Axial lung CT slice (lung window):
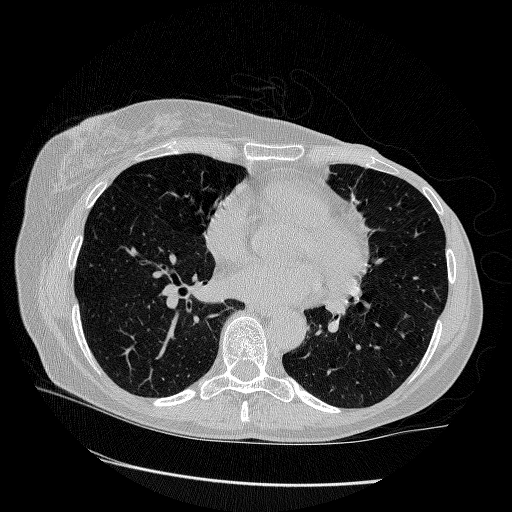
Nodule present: no